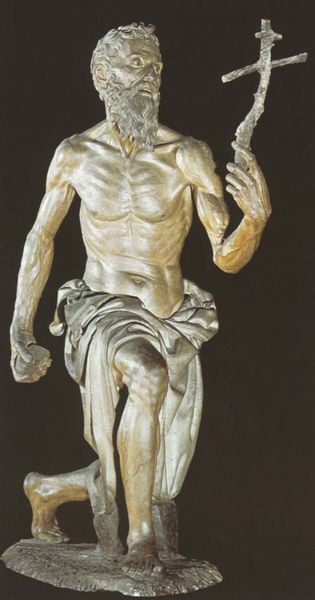
Titel: Hl. Hieronymus
Künstler: Pietro Torrigiani
Schlagwörter: hand, lendenschurz, mann, nackt, schatten, brust, marmor, nase, tuch, bart, arm, bibel, johannes, sockel, stein, kirche, figur, gewand, haare, stoff, locken, schultern, skulptur, statue, angst, muskeln, glanz, bildhauerei, bronze, faltenwurf, plastik, knie, foto, fuss, kreuz, religion, rippen, knien, jesus, muskel, knieend, kniend, heiliger, erleuchtung, david, figura serpentinata, christentum, bildhauer, kain, eremit, statur, sehnen, apostel, kniet, andreas, schaut, sieht, jhand#